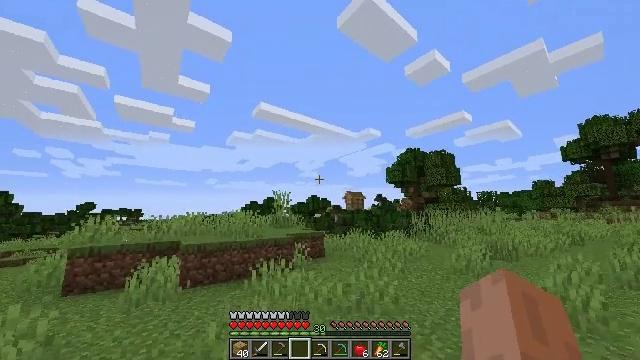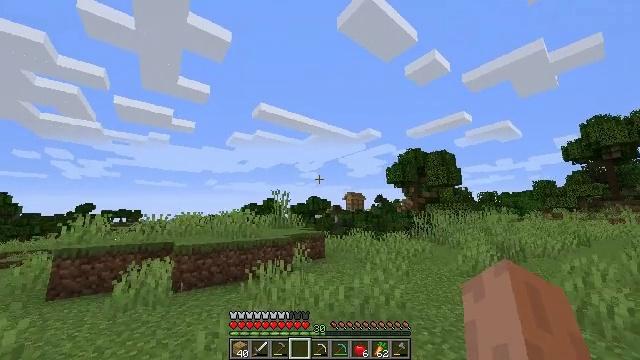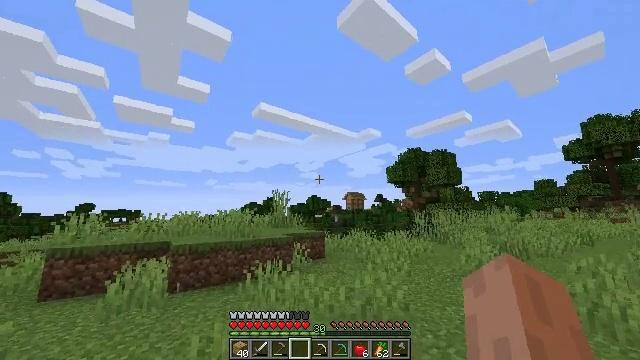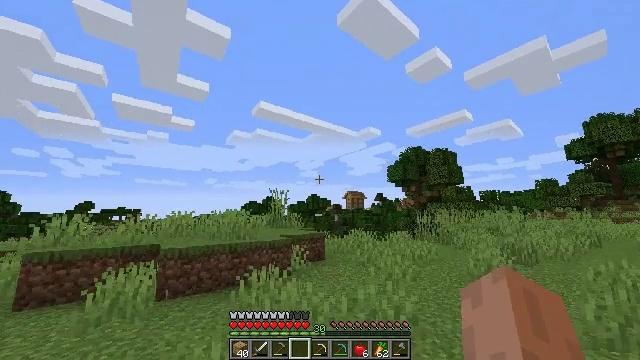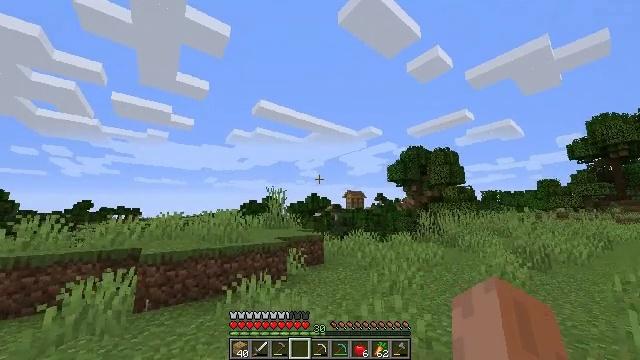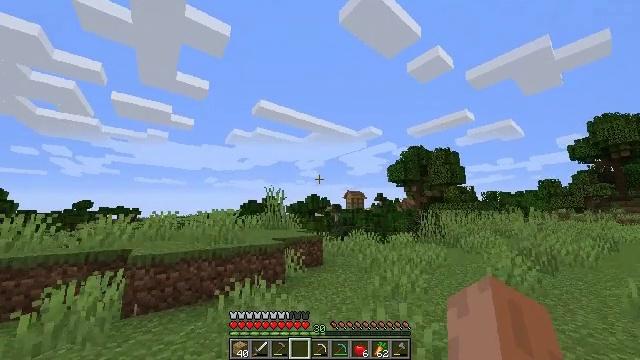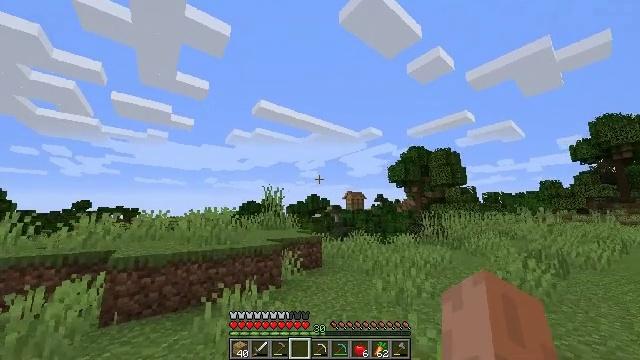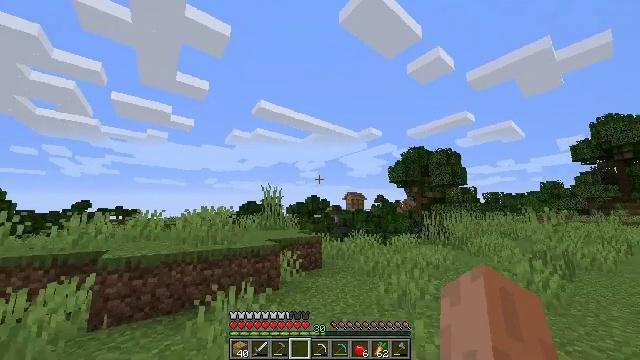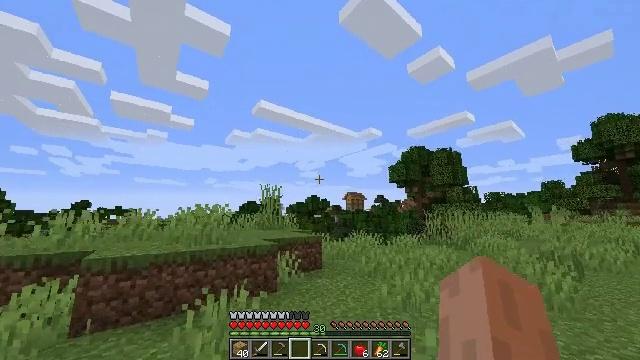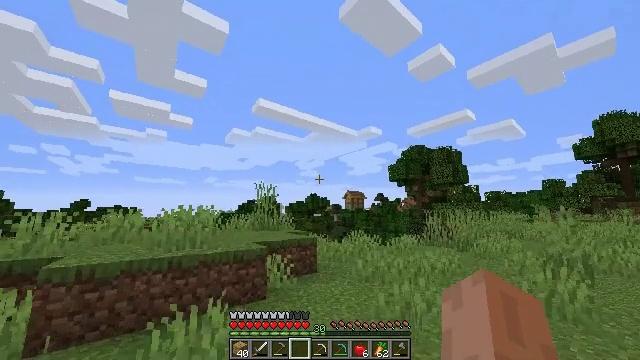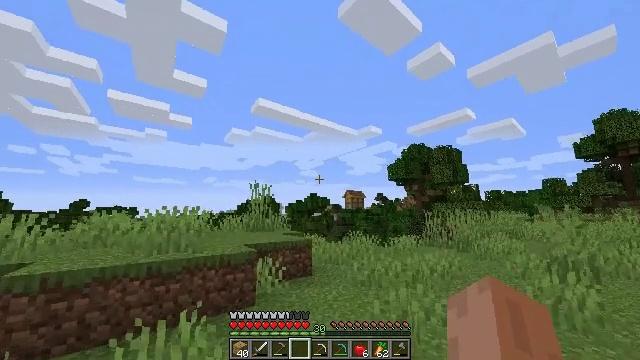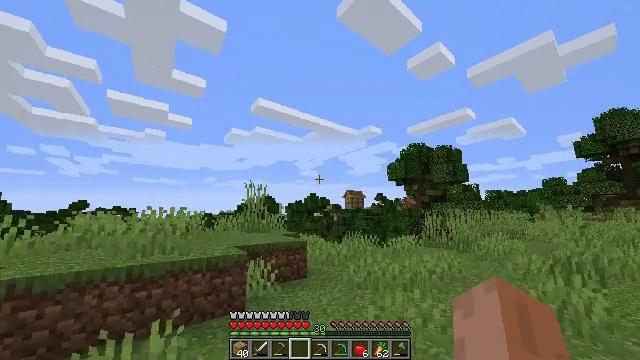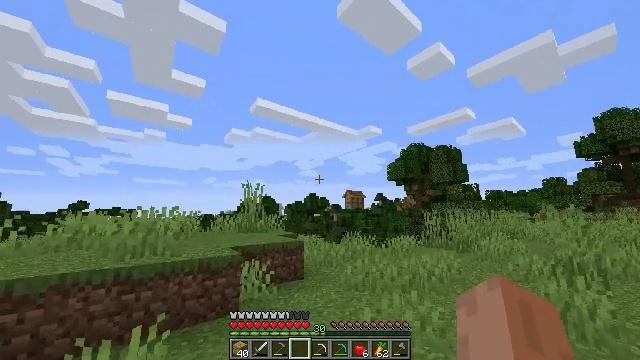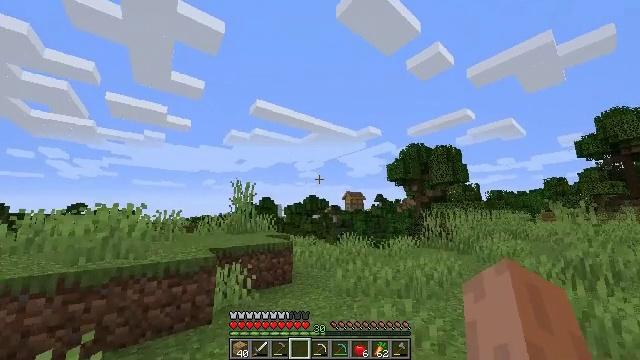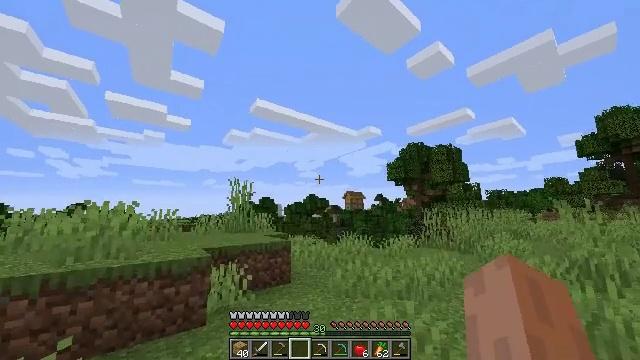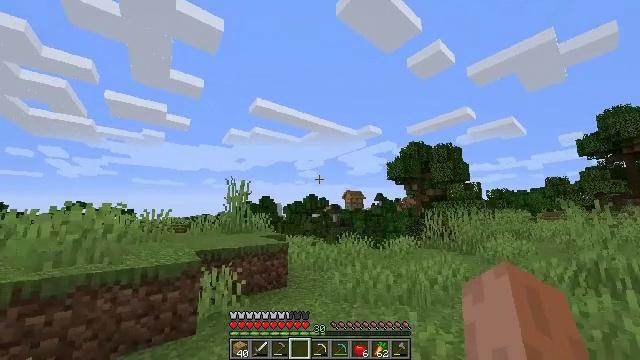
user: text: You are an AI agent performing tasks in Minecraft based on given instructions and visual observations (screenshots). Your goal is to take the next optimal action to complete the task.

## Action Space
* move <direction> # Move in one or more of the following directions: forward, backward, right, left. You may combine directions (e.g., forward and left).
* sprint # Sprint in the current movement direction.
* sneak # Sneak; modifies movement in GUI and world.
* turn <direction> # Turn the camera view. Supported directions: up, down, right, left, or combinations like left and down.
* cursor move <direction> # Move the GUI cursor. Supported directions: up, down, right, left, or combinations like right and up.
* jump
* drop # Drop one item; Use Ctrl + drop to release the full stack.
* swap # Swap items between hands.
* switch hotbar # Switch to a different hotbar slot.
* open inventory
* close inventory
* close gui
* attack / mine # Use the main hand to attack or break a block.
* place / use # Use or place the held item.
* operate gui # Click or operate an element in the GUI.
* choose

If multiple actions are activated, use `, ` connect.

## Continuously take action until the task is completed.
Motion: motion action
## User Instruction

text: Create an enchanting table with your crafting setup.
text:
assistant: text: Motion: move forward, sprint
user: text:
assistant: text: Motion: move forward, sprint
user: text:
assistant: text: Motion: move forward, sprint
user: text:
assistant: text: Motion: move forward, sprint
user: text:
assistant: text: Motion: move forward, sprint
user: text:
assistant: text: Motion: move forward, sprint
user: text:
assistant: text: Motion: move forward, sprint
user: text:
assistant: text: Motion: move forward and move right, sprint
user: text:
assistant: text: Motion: move forward and move right, sprint
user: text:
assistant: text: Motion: move forward and move right, sprint
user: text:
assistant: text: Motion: move forward and move right, sprint
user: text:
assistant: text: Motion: move forward and move right, sprint
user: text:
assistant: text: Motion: move forward, sprint
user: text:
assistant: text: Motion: move forward, sprint
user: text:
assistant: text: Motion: move forward, sprint
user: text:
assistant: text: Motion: move forward, sprint
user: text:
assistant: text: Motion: move forward, sprint
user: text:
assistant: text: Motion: move forward, sprint
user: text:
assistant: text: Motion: move forward, sprint
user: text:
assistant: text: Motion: move forward, sprint
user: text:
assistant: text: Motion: move forward, sprint
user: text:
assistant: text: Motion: move forward, sprint
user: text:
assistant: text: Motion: move forward, sprint
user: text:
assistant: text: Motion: move forward, sprint
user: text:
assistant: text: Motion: move forward, sprint
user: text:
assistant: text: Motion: move forward, sprint
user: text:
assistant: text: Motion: move forward, sprint
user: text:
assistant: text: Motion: move forward, sprint
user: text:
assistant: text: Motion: move forward, sprint
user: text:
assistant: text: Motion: move forward, sprint